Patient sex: M
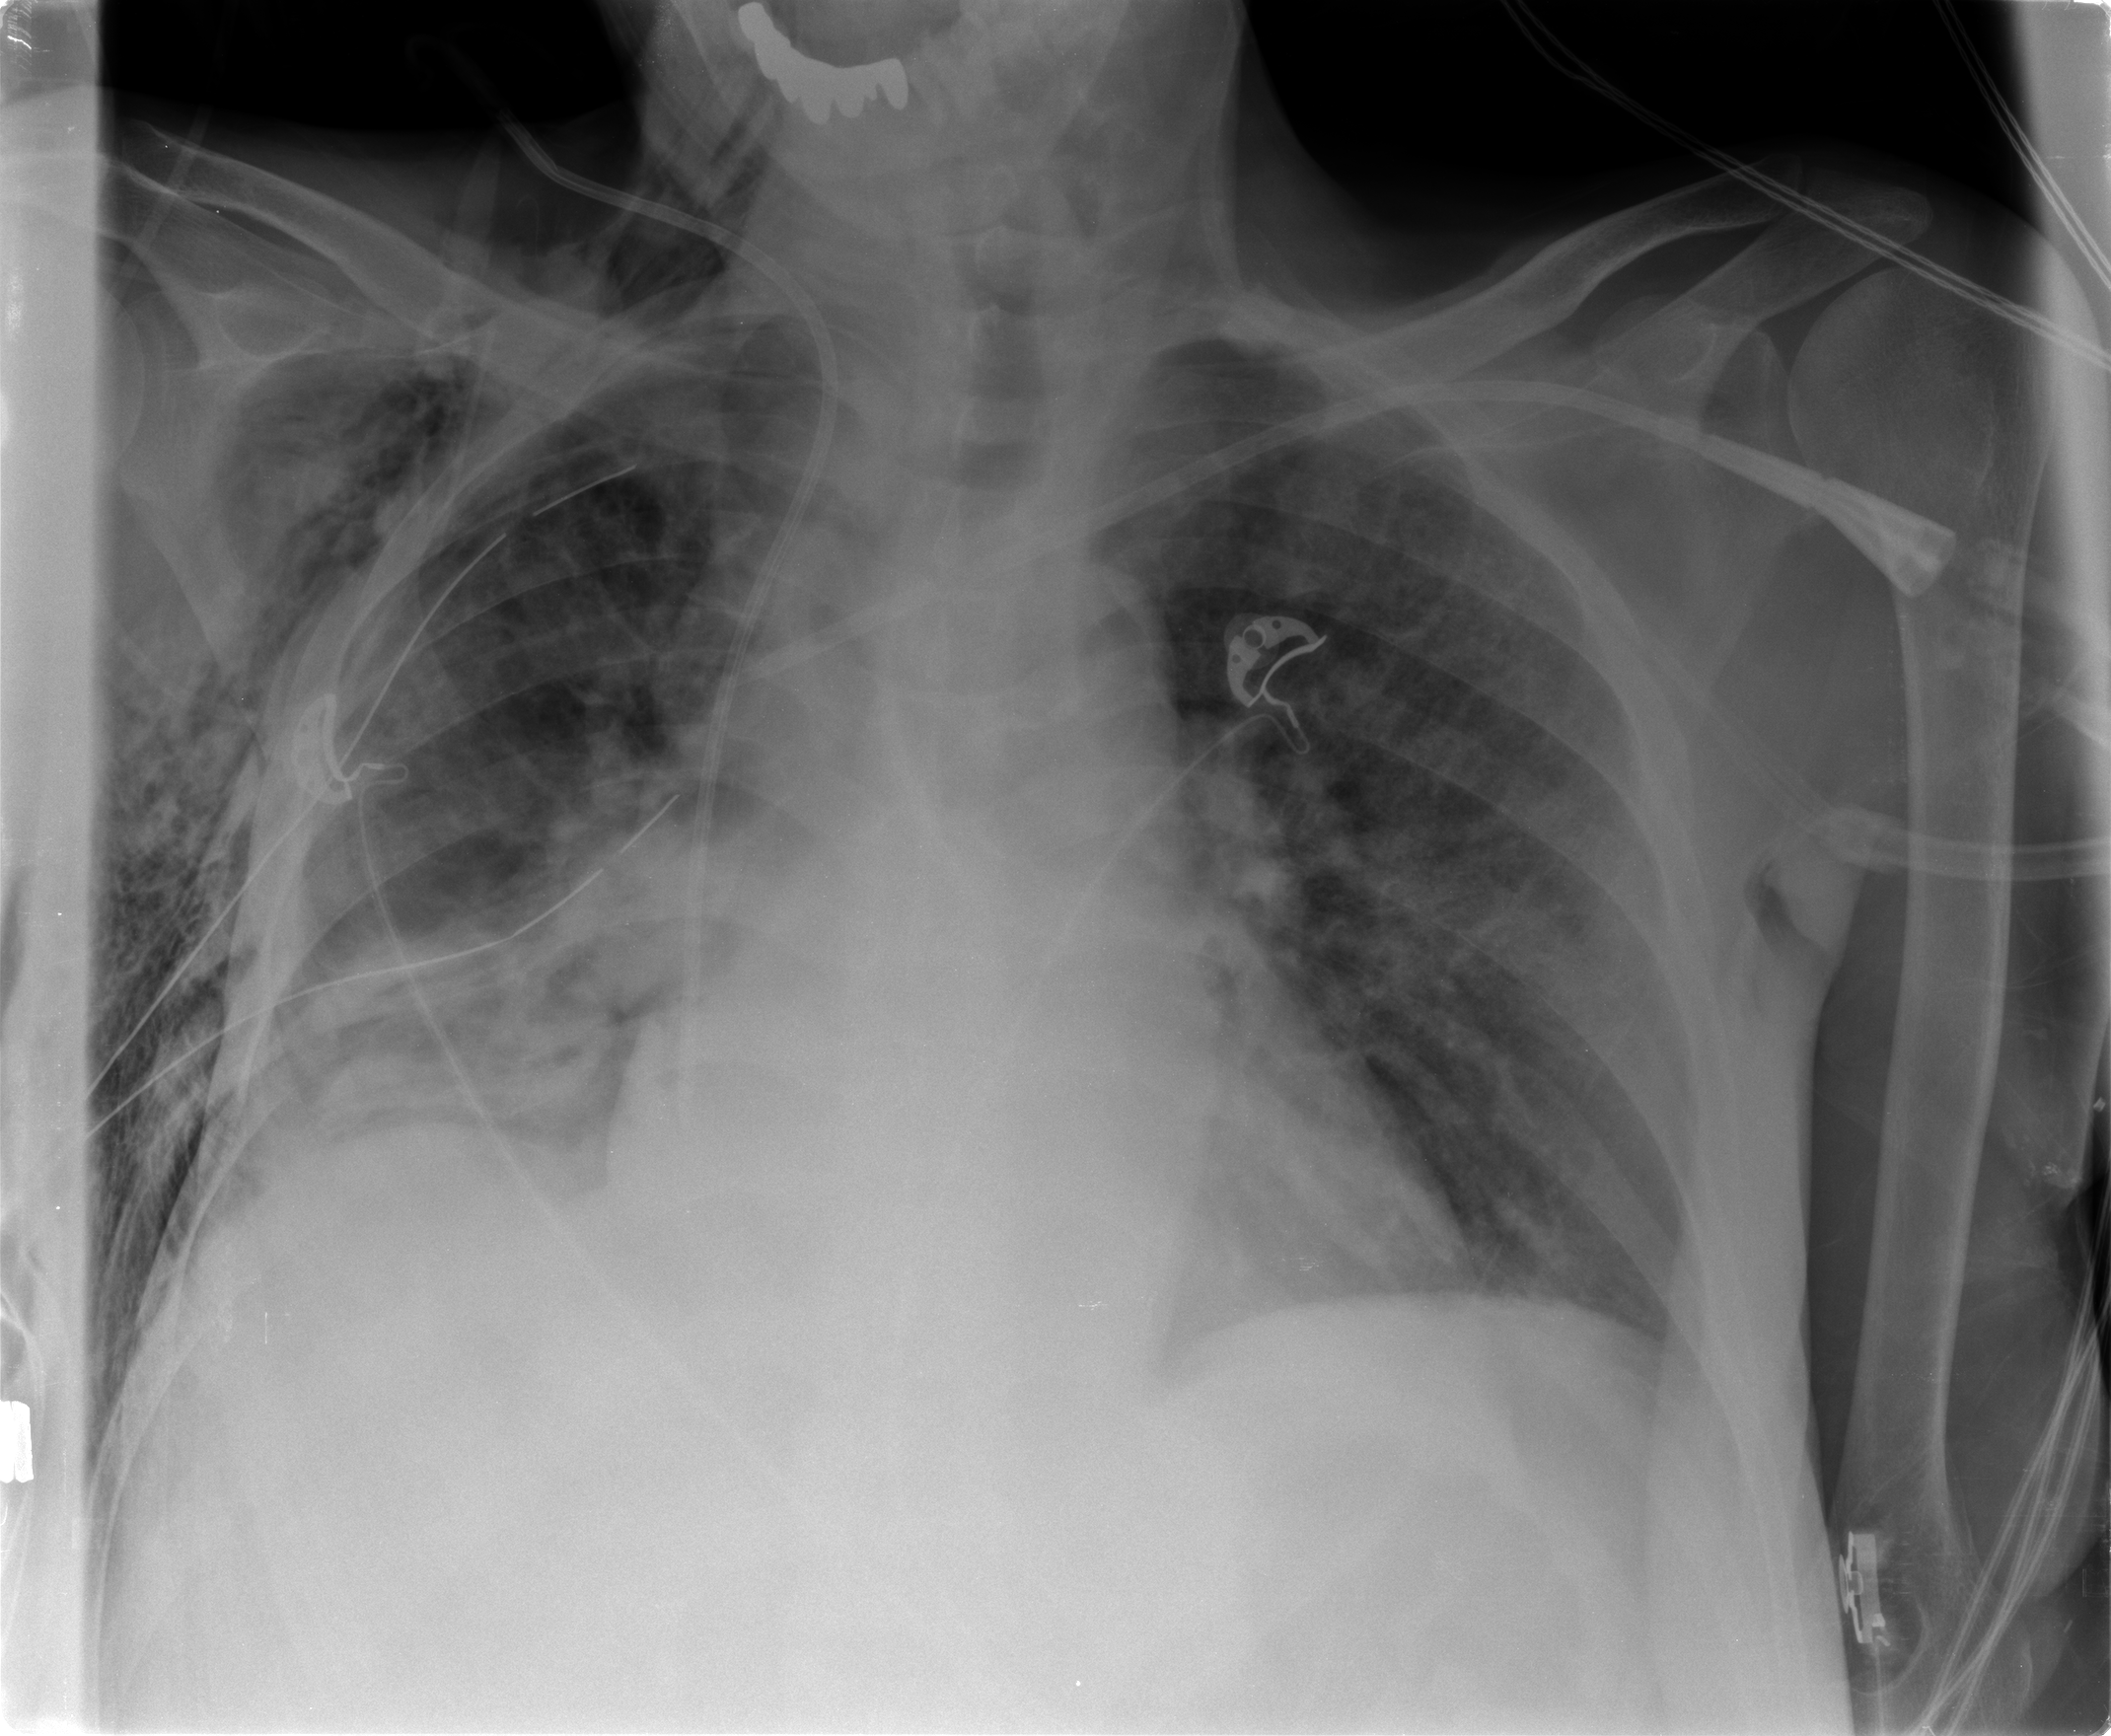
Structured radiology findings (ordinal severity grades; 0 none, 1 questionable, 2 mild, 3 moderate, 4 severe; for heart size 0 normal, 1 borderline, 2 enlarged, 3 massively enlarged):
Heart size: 2
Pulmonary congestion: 1
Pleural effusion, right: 1
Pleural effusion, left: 0
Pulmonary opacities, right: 0
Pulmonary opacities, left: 0
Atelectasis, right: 2
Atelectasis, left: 1